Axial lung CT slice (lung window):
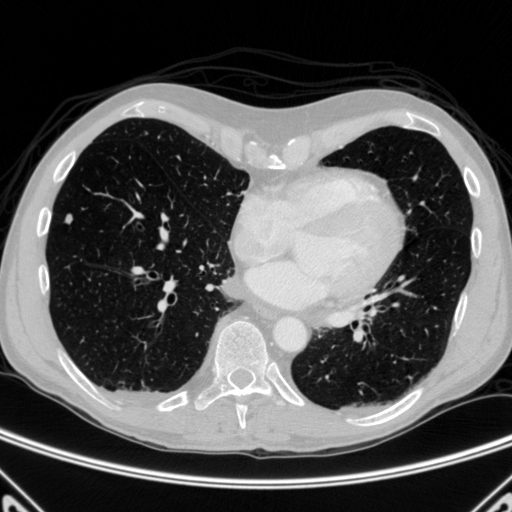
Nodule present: yes
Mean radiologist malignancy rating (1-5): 3.25